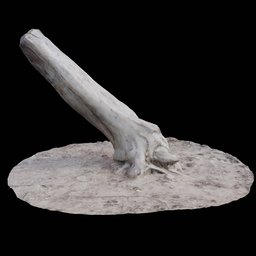
Label: nature